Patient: sex F, age 36
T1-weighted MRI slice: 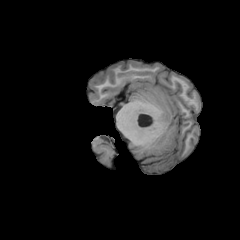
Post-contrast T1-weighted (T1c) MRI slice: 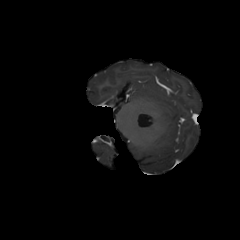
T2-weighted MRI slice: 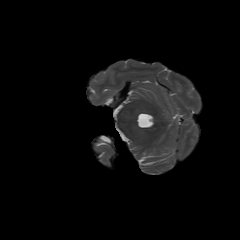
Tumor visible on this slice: no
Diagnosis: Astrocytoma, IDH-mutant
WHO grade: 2